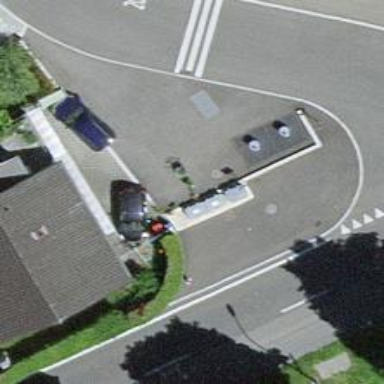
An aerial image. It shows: Waste disposal area for trash.